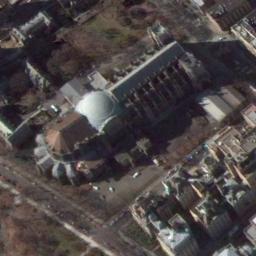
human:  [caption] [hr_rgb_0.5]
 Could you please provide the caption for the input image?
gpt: There is a church on the open place next to some buildings .

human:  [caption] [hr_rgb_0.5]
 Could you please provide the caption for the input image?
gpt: The church with a white circular dome and the rest of the church has some sloping roofs .

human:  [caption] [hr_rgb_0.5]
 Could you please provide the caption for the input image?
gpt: A church with a brown and gray roof, Surrounded by several buildings and roads and trees and lawns .

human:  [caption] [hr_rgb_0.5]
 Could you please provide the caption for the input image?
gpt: This is a church  It's a rectangle .

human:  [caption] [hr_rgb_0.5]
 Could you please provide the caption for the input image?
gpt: A church with a cross structure with a lawn and some buildings around .